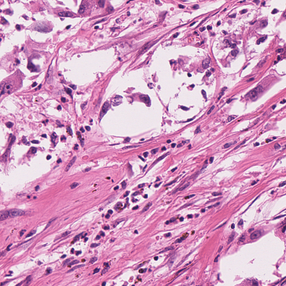
Tumor epithelial tissue: yes
Tumor-associated stroma tissue: yes
Normal tissue: no